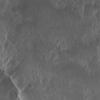
Label: not_dusty